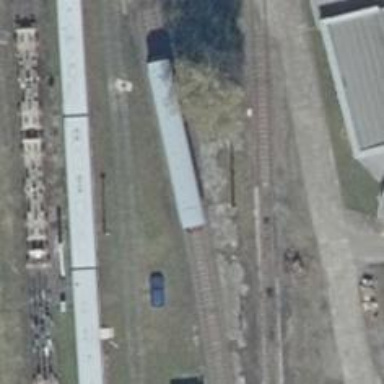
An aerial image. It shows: Railway yard used for servicing trains.